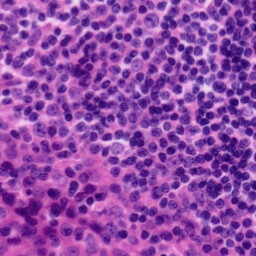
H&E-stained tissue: Tonsil